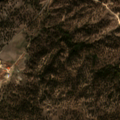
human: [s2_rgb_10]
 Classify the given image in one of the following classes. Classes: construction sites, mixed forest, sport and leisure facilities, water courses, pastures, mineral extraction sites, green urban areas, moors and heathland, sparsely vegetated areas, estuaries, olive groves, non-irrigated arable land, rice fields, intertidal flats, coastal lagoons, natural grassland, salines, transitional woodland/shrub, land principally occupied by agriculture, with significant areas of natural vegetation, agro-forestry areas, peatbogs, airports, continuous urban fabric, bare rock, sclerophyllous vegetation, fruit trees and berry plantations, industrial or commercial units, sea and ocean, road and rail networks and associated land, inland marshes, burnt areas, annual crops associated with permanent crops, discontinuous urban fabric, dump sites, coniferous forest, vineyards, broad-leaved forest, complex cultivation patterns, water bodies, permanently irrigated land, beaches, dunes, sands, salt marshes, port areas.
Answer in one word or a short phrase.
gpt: non-irrigated arable land, agro-forestry areas